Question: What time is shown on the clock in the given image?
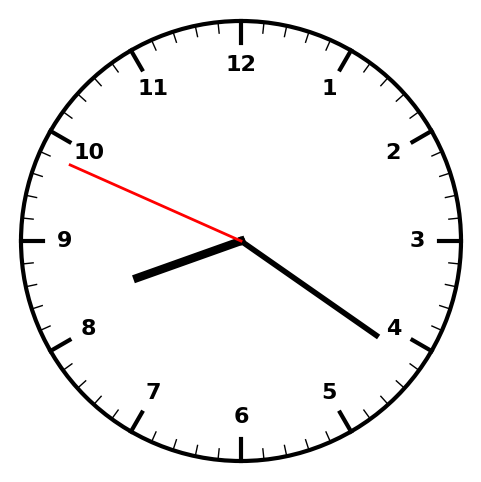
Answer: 08:20:49